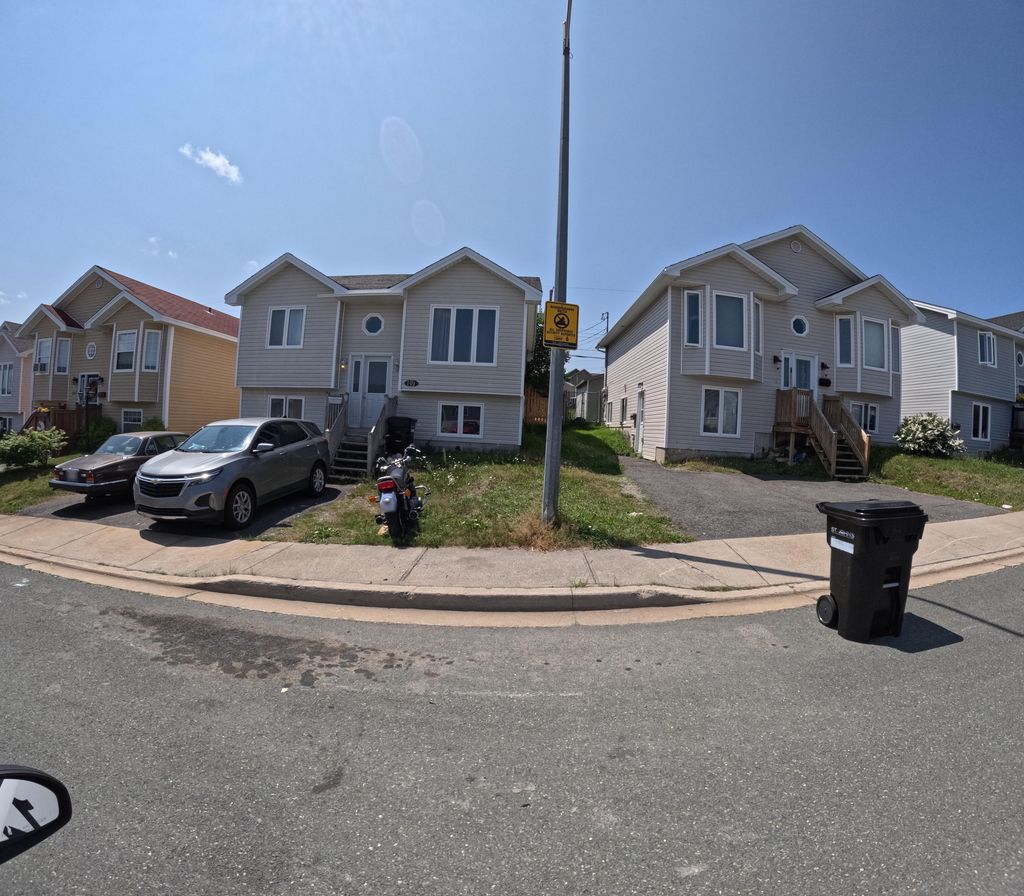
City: st_johns